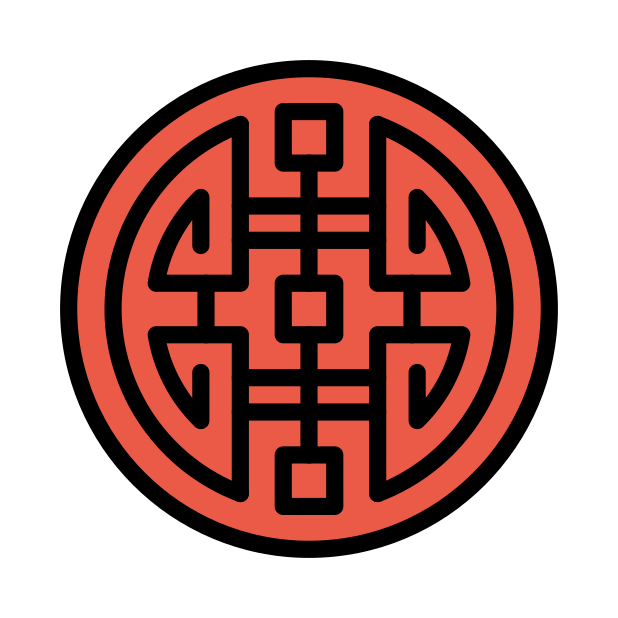
Emoji: 🉣
Name: rounded symbol for xi
Unicode: 0x1f263